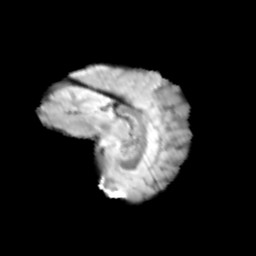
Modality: T2w
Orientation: sagittal
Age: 12
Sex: female
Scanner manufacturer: siemens
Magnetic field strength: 3 T
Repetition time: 3.8 s
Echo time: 0.07 s